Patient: sex M, age 68
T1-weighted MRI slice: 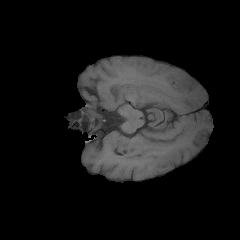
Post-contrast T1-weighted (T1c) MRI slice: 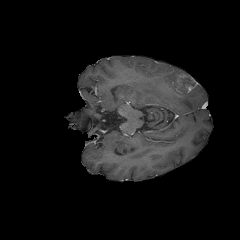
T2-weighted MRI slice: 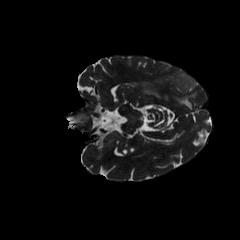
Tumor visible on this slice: yes
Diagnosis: Glioblastoma, IDH-wildtype
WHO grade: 4